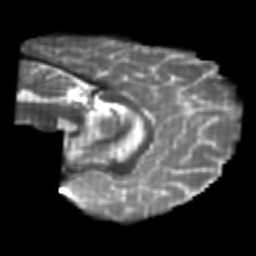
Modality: T2w
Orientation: sagittal
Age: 26
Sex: male
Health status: healthy
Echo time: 0.074 s